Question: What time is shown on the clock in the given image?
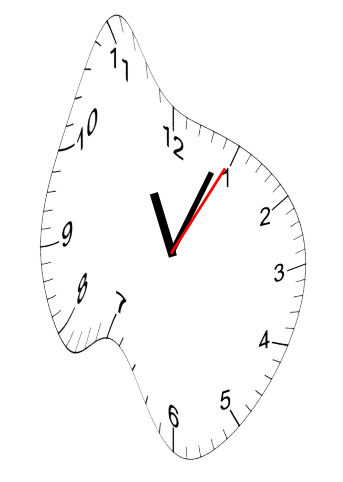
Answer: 11:04:05